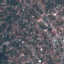
Land use / land cover: Residential